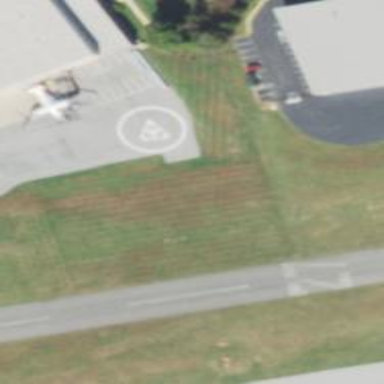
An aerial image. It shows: Image showing helipad at airport.